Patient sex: M
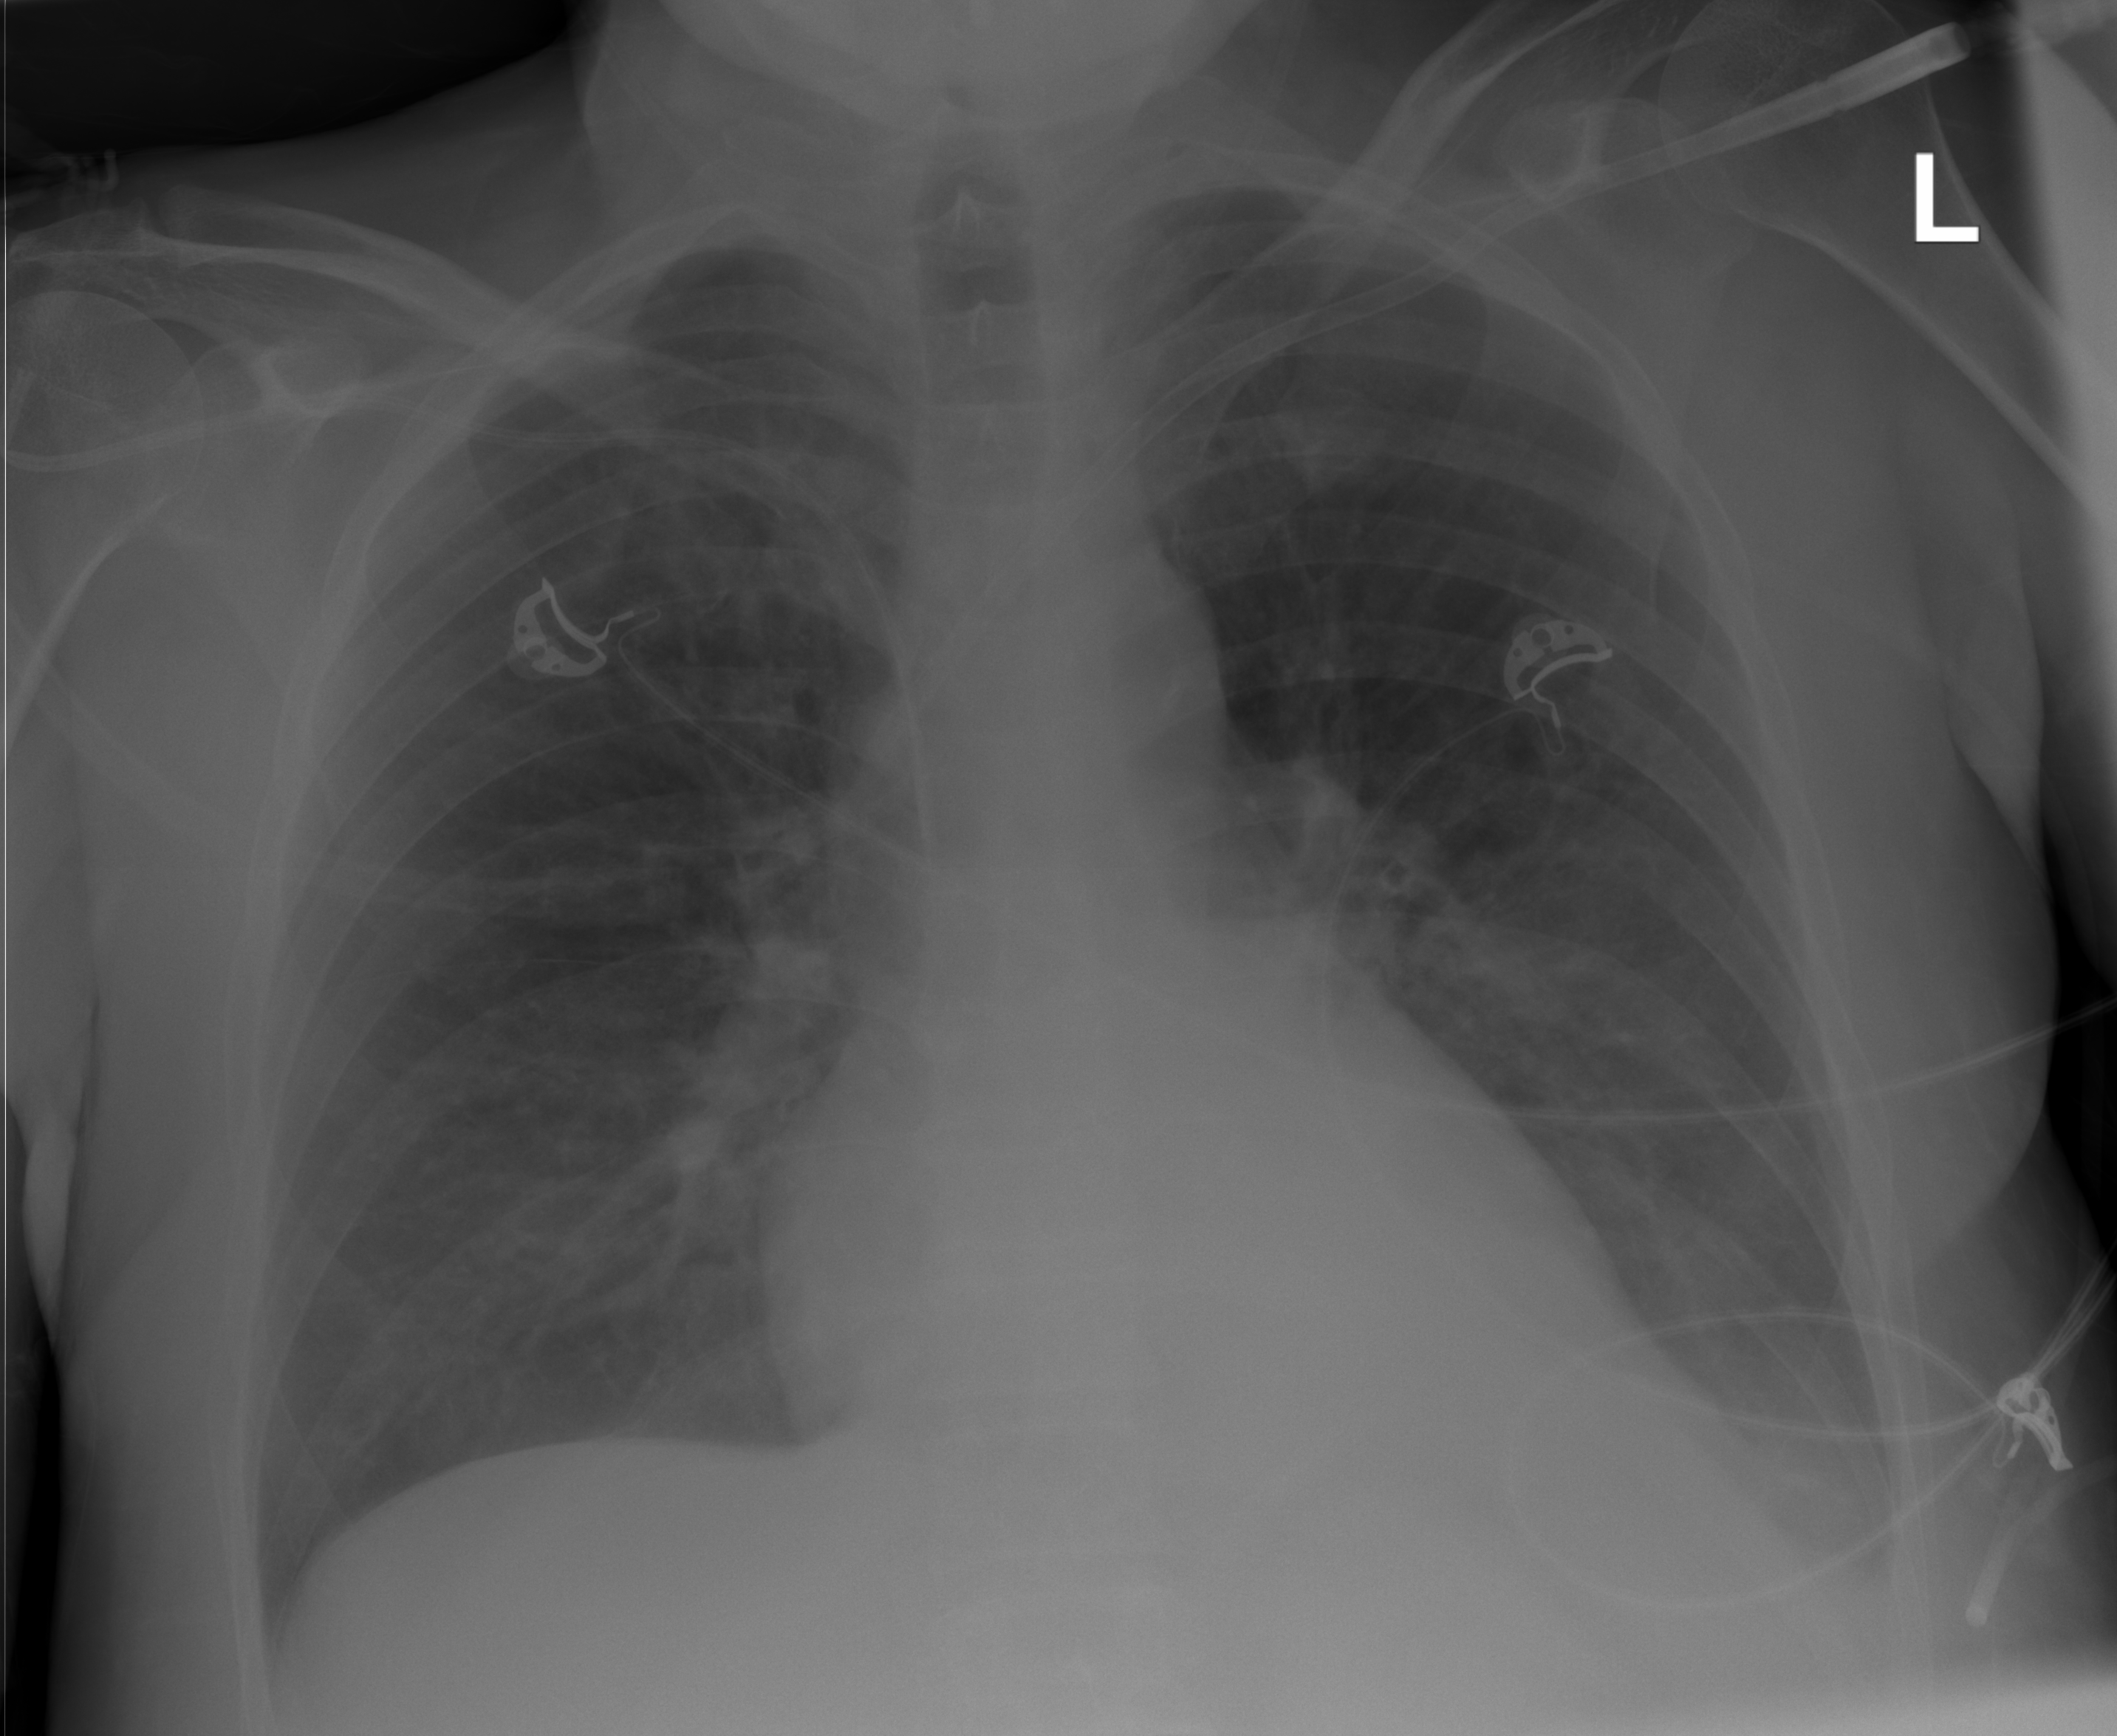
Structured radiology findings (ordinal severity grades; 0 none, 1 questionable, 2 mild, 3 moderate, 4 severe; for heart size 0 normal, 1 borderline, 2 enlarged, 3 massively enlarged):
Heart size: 0
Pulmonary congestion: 1
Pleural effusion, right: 0
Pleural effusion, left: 2
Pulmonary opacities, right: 0
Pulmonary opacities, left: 0
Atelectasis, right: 0
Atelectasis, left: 2